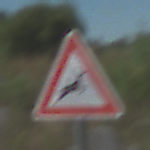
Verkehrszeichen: WildwechselLinks
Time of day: Midday
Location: Outdoor (Special)
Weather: PartlyCloudy
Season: NotSpecified
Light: Natural